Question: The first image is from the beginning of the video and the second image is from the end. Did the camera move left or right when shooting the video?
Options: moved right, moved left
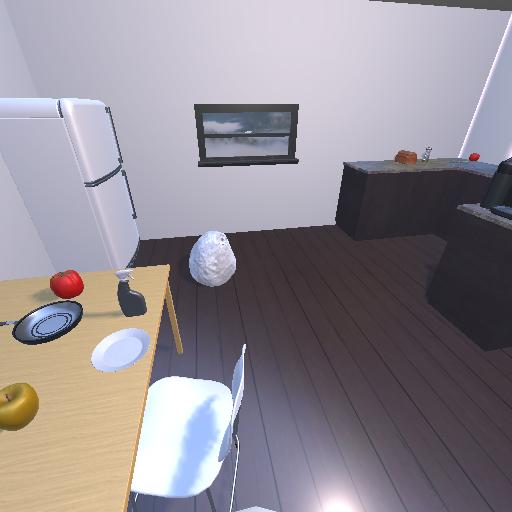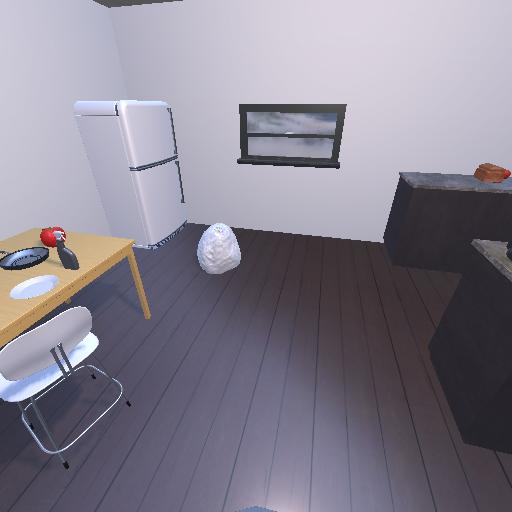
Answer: moved right